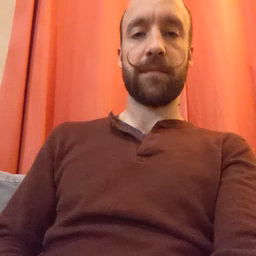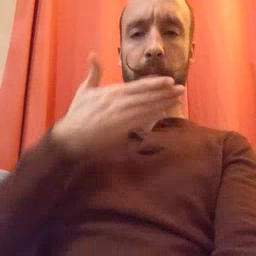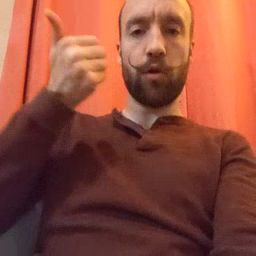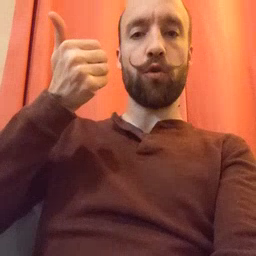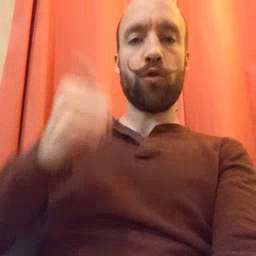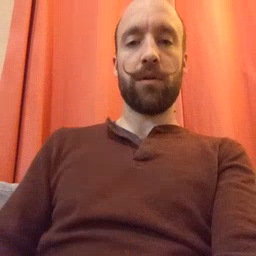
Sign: better